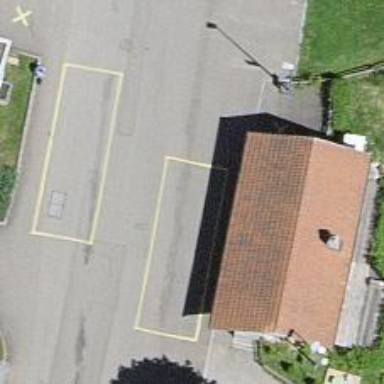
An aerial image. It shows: Bus stop equipped with public transport stop position.